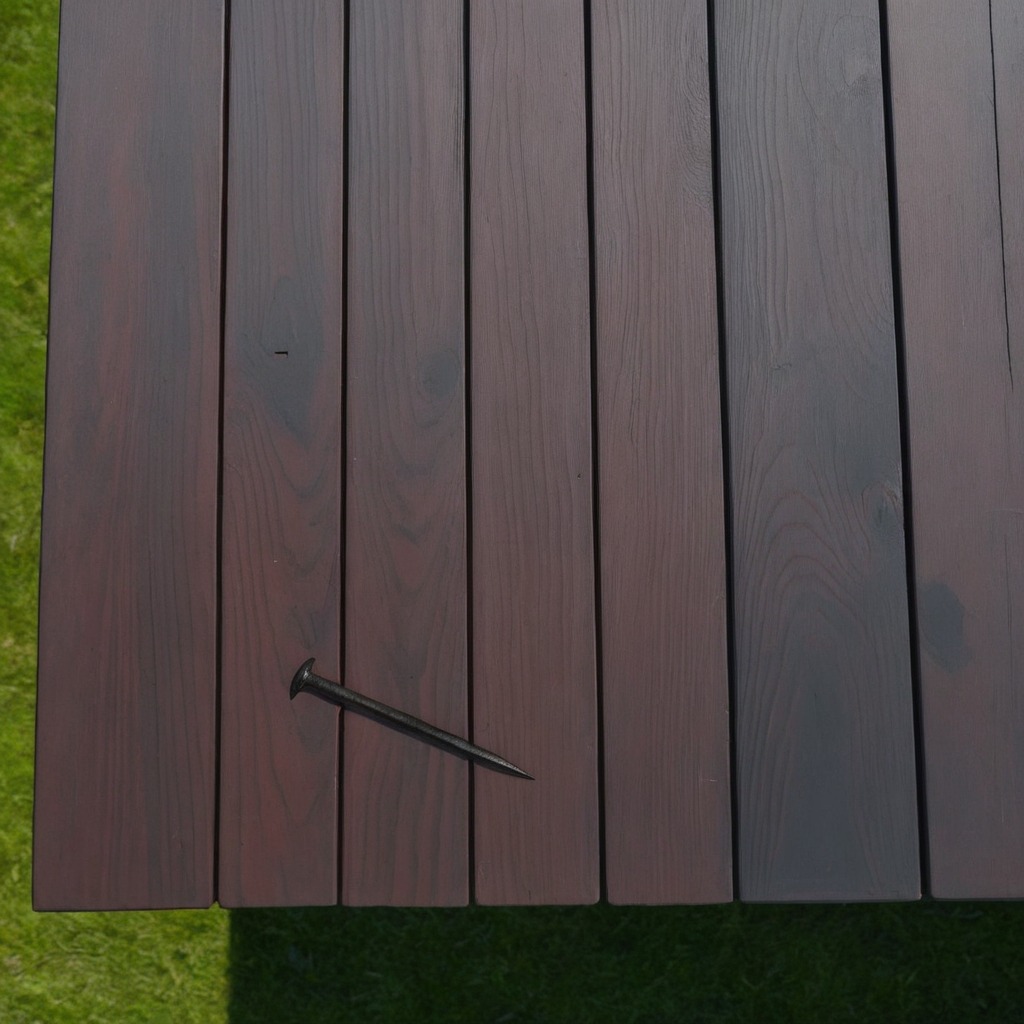
A iron nail is lying on a wooden table inside a workshop at night.